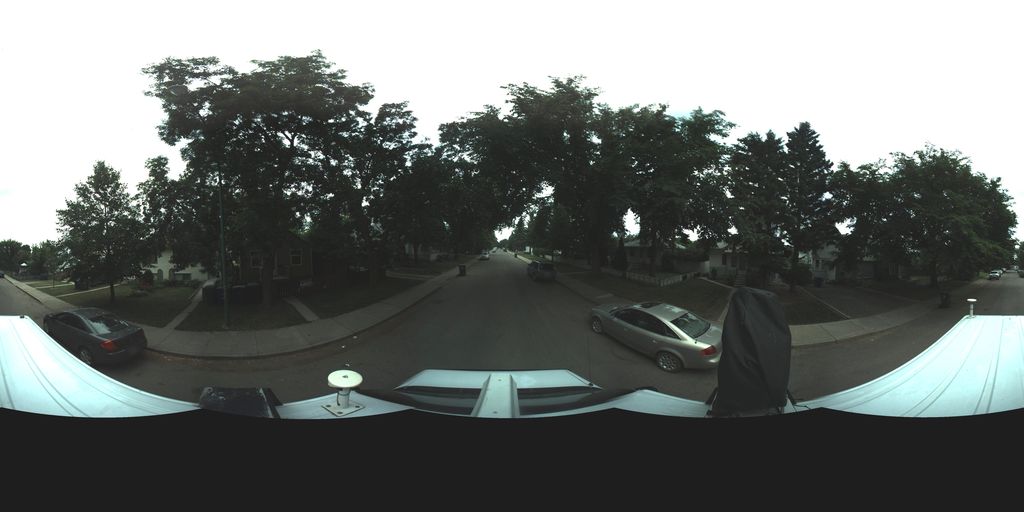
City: saskatoon